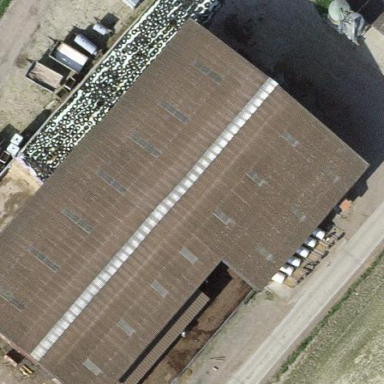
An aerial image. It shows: Farm building.